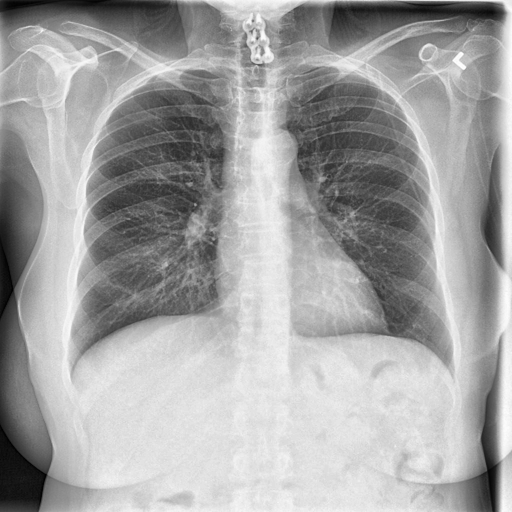
Finding: NORMAL